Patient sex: M
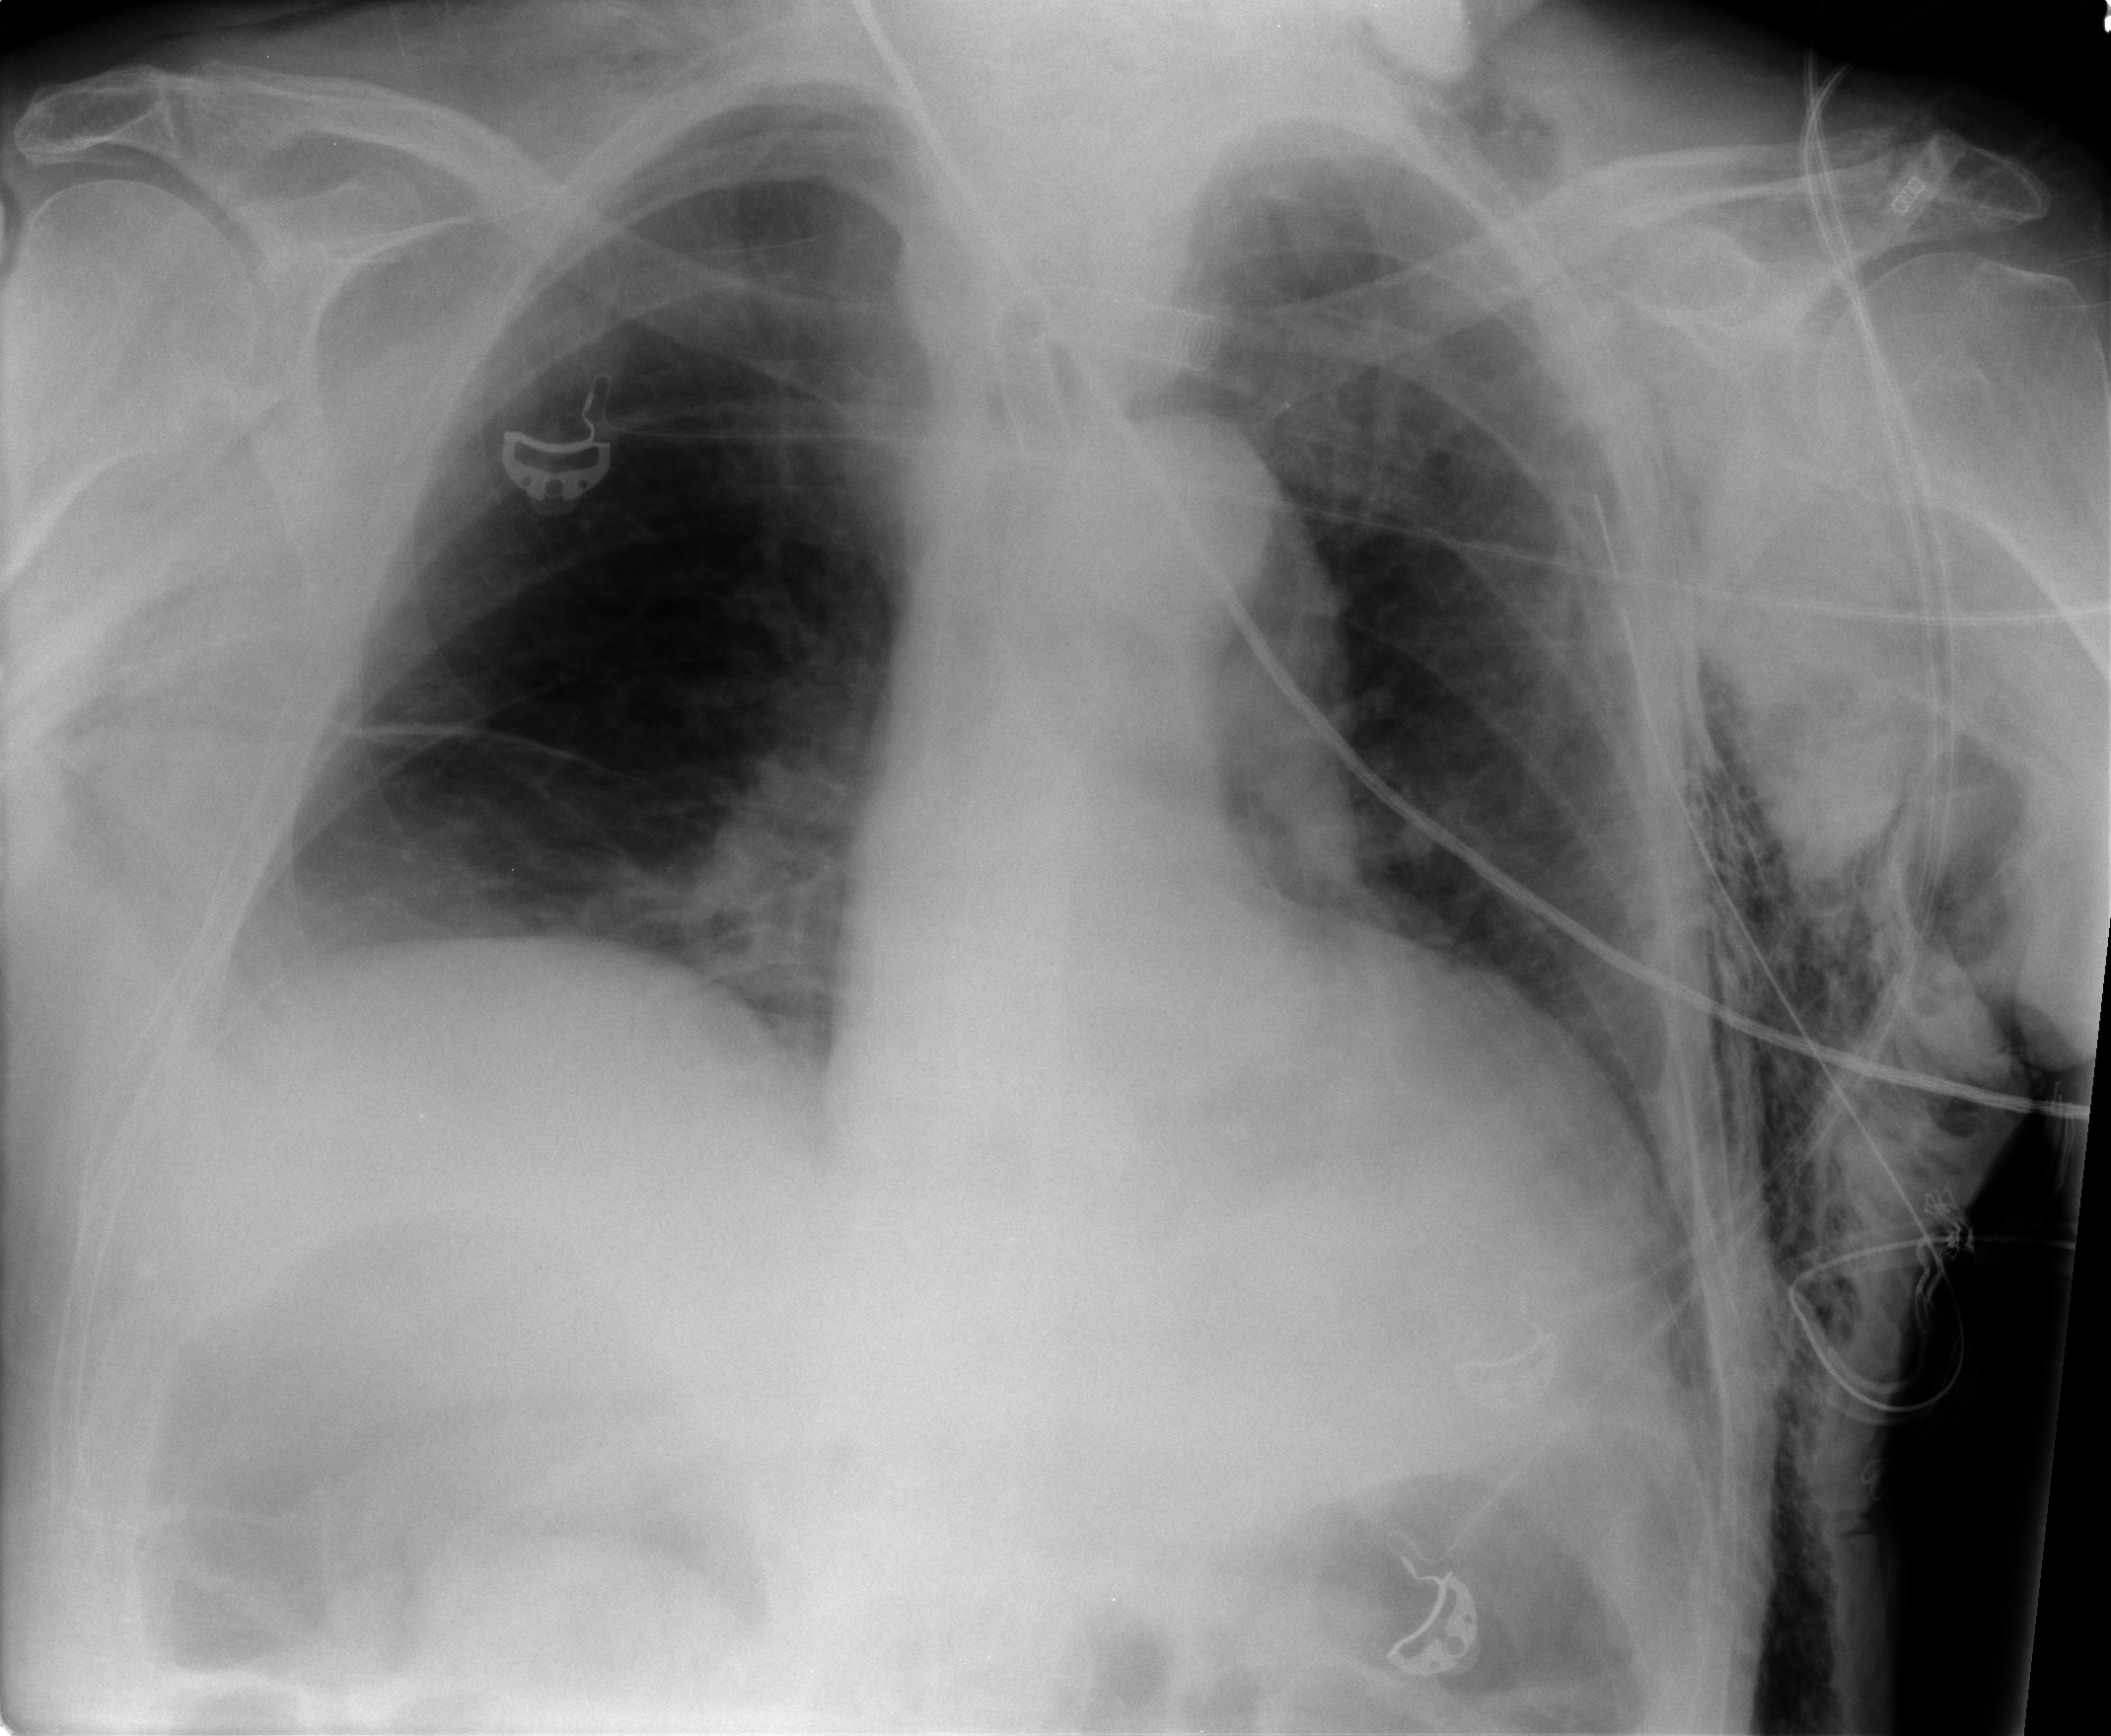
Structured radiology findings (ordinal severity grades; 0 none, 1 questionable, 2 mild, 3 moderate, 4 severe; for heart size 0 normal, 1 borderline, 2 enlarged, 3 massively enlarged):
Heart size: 2
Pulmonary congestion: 0
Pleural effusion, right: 0
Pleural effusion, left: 0
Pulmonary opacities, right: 0
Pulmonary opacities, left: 0
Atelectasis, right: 0
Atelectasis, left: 2